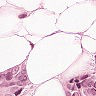
Metastatic tissue present: no